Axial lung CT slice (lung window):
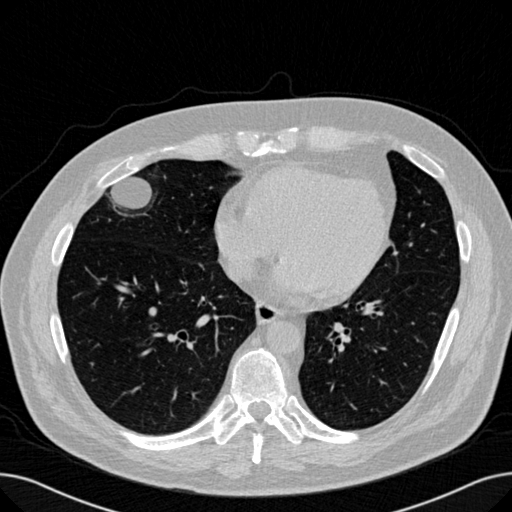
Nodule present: no